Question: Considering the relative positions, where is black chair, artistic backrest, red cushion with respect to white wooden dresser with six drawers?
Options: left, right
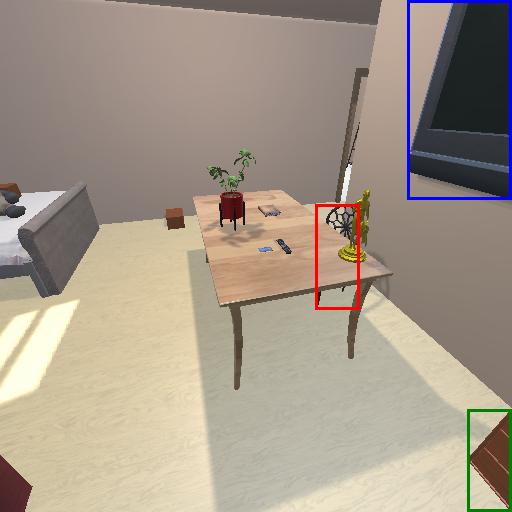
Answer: left